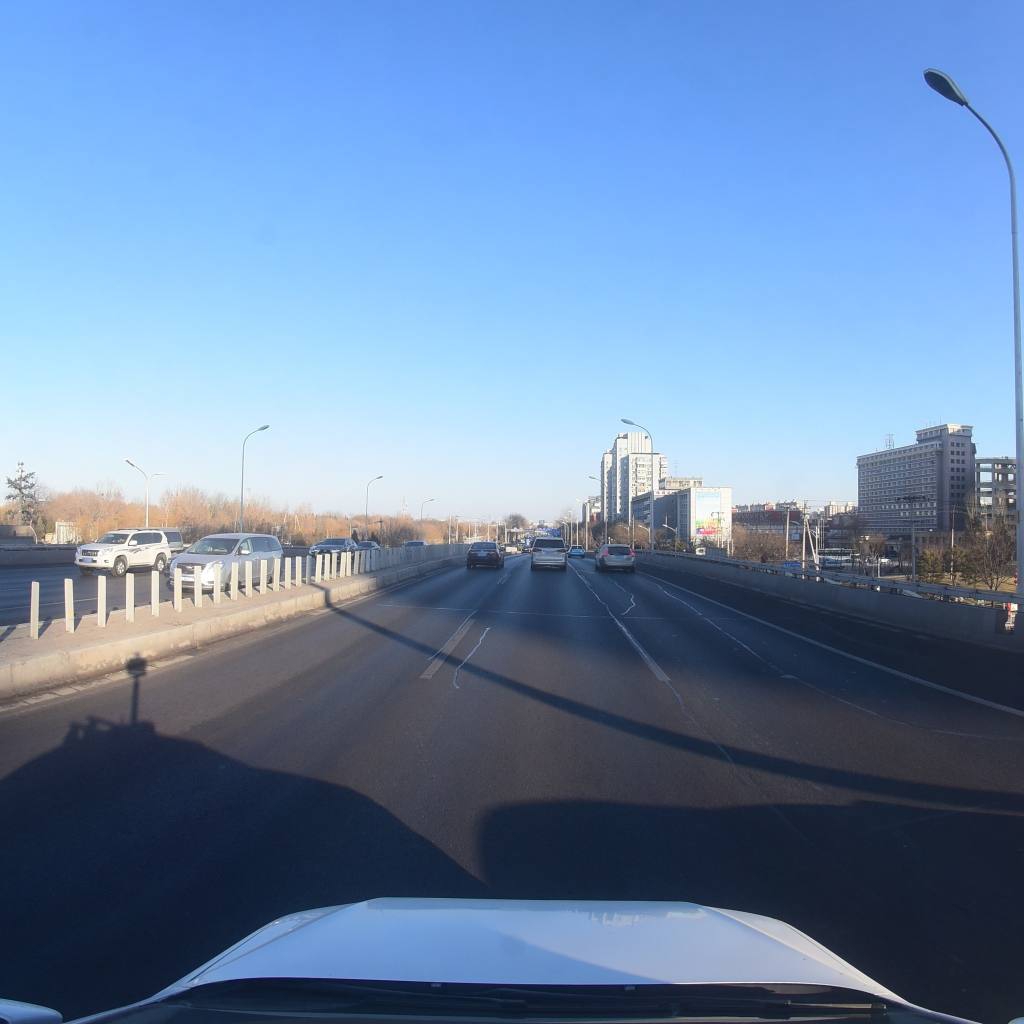
Region: Fengtai
Road damage annotations: longitudinal patch, longitudinal patch, longitudinal patch, longitudinal patch, longitudinal patch, transverse patch